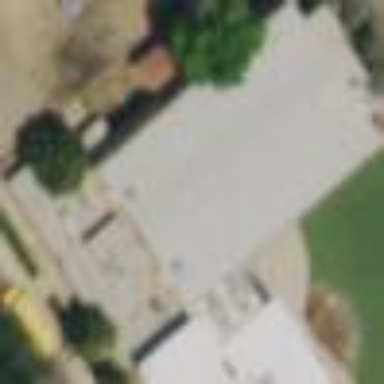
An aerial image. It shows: School building.